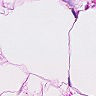
Metastatic tissue present: no